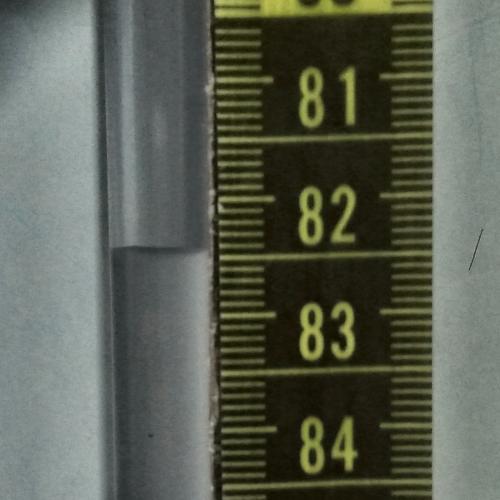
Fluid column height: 82.4 cm